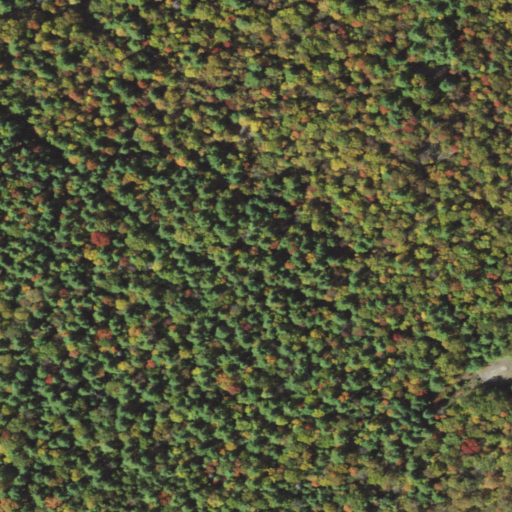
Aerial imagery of mountain in Pennsylvania named Thickhead Mountain containing evergreen forest, mixed forest, deciduous forest, and open development